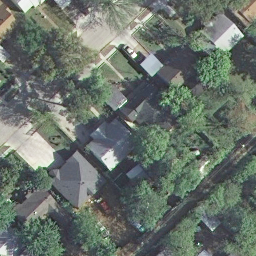
Label: residential